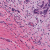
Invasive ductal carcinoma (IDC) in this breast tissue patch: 0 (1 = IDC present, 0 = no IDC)